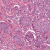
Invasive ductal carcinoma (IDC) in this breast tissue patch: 1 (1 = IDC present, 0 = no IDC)